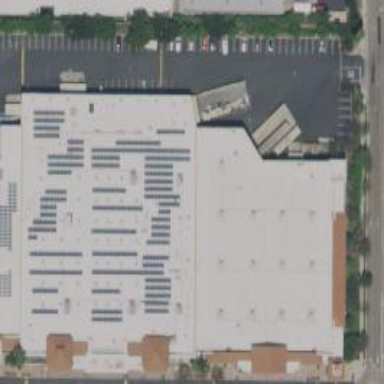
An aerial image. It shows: Retail building.